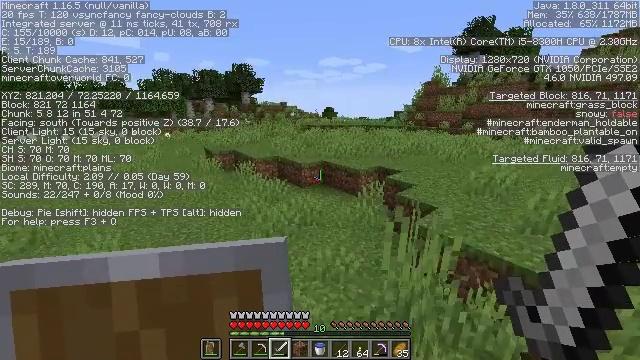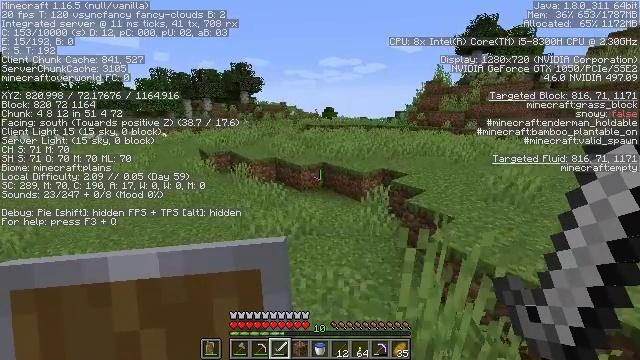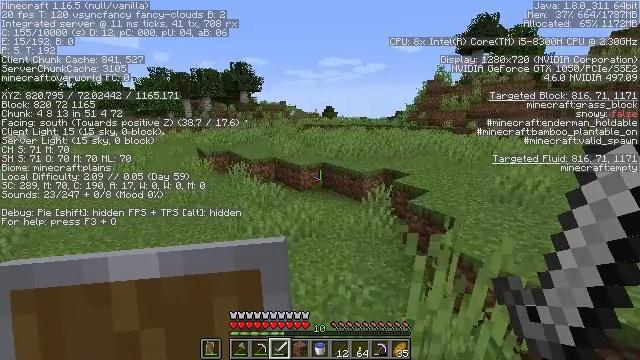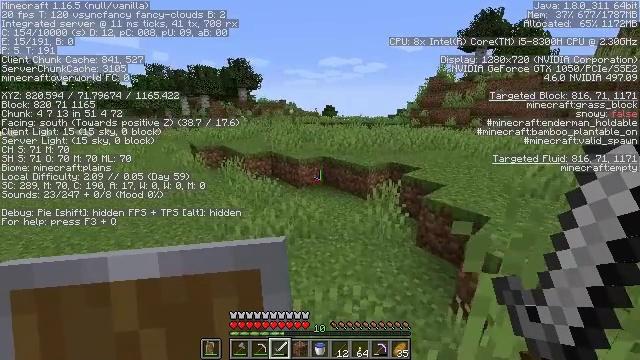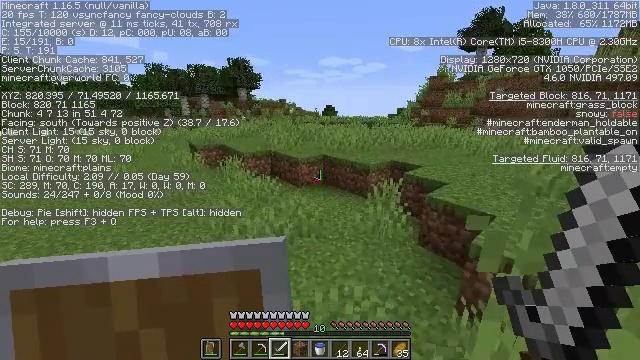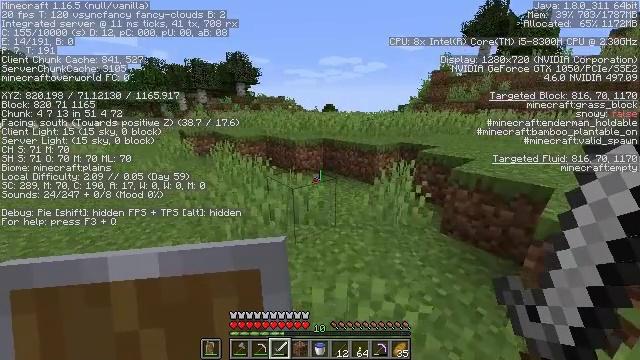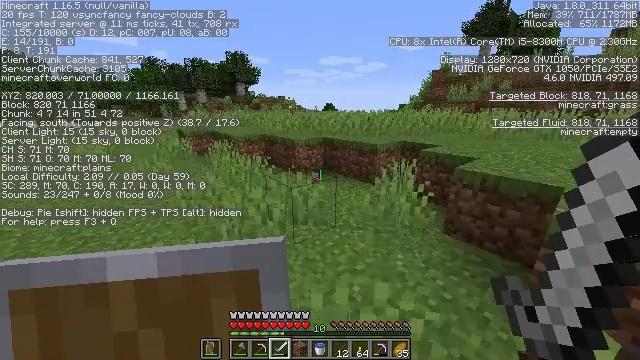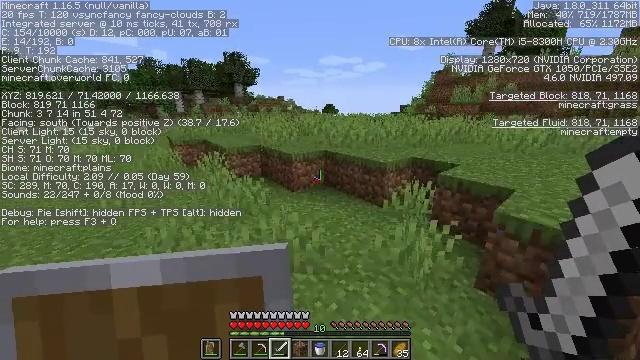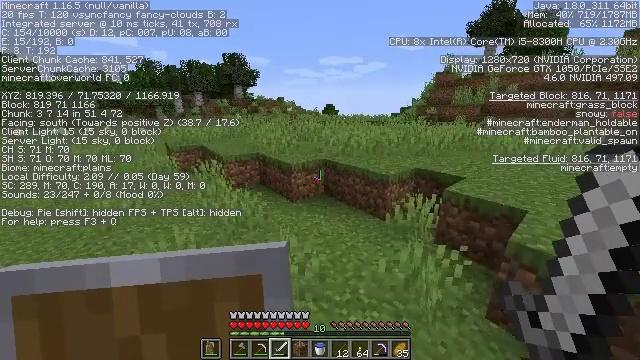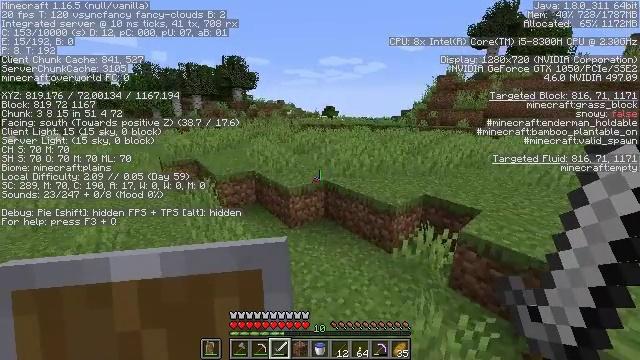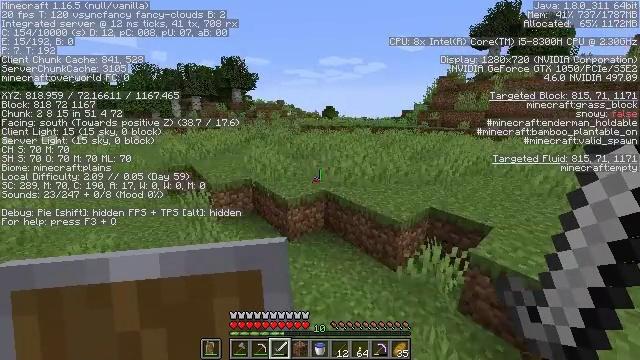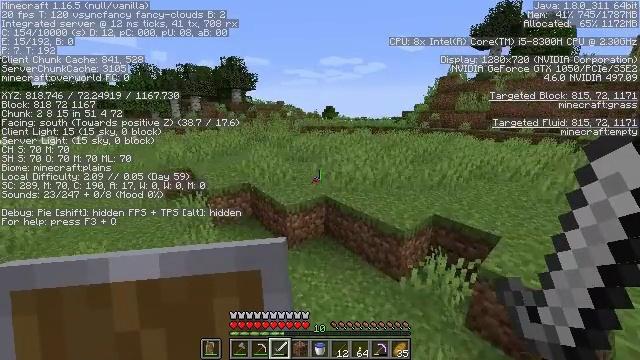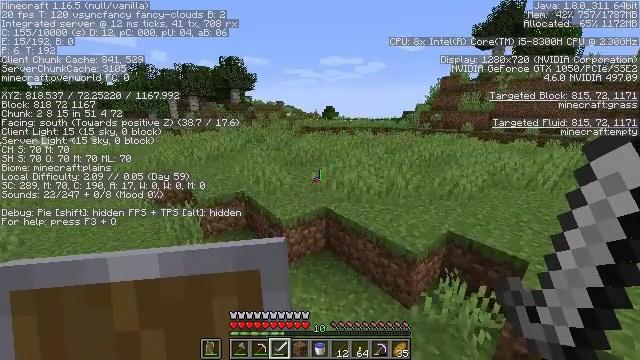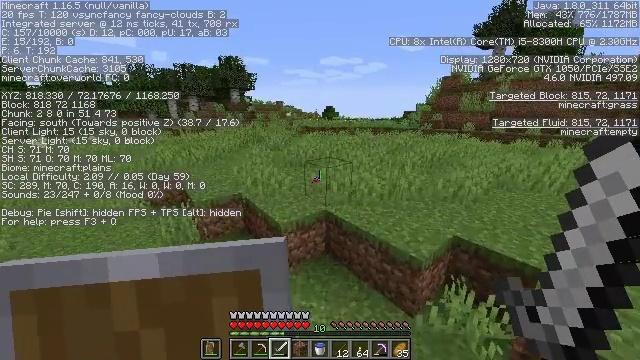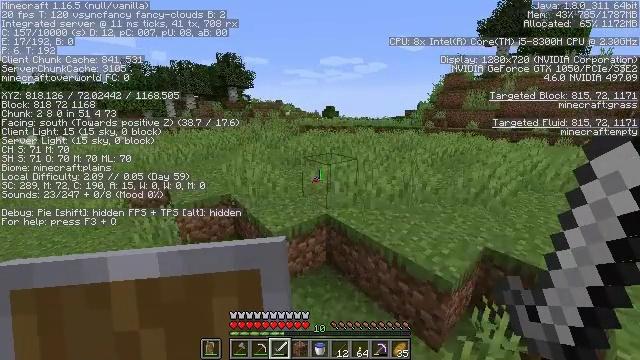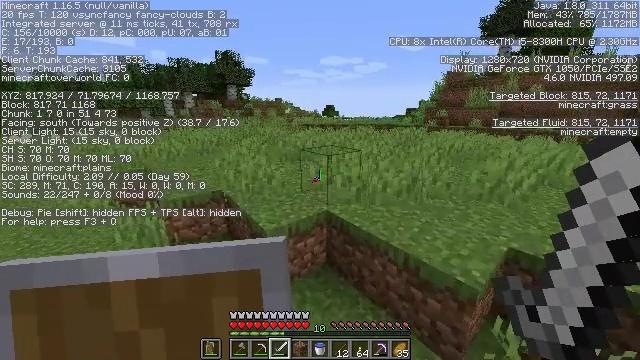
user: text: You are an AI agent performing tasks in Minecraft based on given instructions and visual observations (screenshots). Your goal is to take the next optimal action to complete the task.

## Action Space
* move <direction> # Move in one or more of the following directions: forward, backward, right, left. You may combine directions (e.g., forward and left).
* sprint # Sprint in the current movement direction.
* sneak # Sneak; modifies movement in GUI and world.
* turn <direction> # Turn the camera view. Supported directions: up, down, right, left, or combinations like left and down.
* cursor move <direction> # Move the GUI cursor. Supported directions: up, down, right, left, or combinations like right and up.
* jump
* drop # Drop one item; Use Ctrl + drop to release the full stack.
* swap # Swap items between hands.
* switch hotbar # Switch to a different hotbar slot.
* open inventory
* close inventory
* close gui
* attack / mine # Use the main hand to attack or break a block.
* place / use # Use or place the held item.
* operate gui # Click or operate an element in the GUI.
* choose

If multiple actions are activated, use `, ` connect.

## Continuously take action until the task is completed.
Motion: motion action
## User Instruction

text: Remove the yellow bed.
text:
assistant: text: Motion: move forward, sprint, jump
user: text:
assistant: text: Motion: move forward, sprint, jump
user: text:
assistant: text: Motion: move forward, sprint, jump
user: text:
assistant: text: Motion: move forward, sprint, jump
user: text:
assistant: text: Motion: move forward, sprint, jump
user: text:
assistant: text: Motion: move forward, sprint, jump
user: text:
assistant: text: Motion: move forward, sprint, jump
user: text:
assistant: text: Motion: move forward, sprint, jump
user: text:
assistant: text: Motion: move forward, sprint, jump
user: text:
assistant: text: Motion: move forward, sprint, jump
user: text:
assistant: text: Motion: move forward, sprint, jump
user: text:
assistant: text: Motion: move forward, sprint, jump
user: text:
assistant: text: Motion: move forward, sprint, jump
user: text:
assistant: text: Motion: move forward, sprint, jump
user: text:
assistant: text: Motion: move forward, sprint, jump
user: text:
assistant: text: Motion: move forward, sprint, jump
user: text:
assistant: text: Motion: move forward, sprint, jump
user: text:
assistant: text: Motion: move forward, sprint, jump
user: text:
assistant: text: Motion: move forward, sprint, jump
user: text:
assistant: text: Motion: move forward, sprint, jump
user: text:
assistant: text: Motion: move forward, sprint, jump
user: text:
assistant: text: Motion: move forward, sprint, jump
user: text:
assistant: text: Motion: move forward, sprint, jump
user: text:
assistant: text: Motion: move forward, sprint, jump
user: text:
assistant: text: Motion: move forward, sprint, jump
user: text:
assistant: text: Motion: move forward, sprint, jump
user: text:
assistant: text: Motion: move forward, sprint, jump
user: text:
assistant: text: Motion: move forward, sprint, jump
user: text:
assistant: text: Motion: move forward, sprint, jump
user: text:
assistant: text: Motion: move forward, sprint, jump